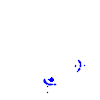
Particle: electron